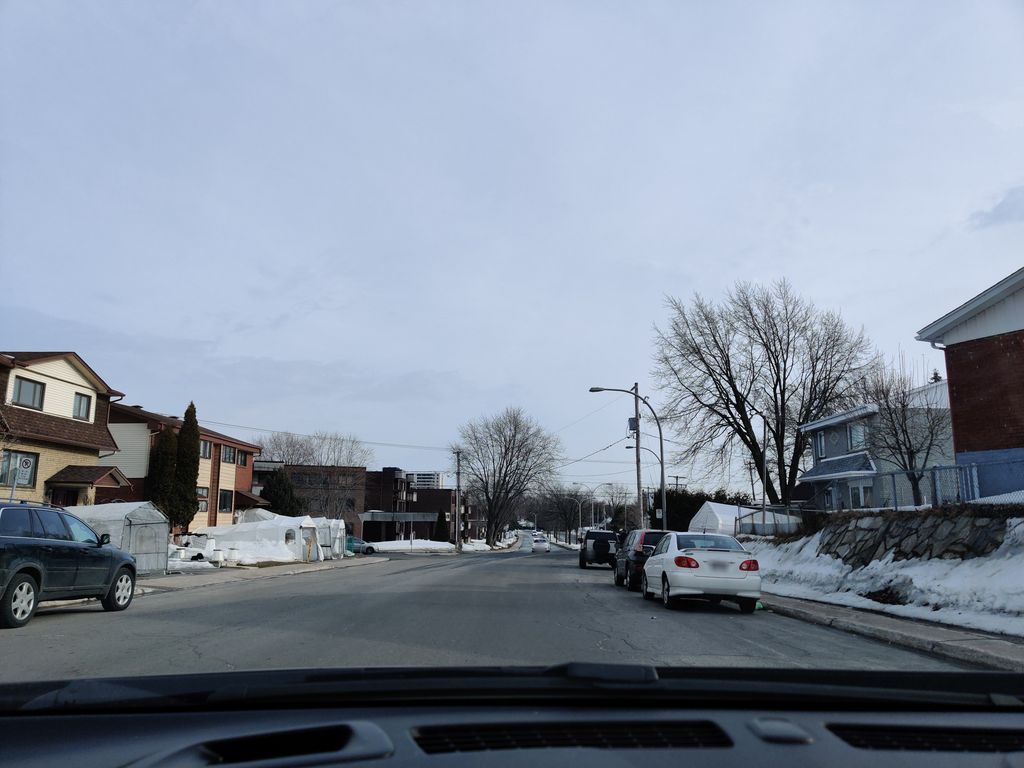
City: montreal